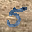
Label: 5